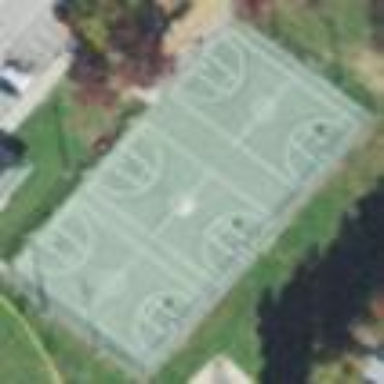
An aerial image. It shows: Basketball court on leisure land pitch.